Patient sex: F
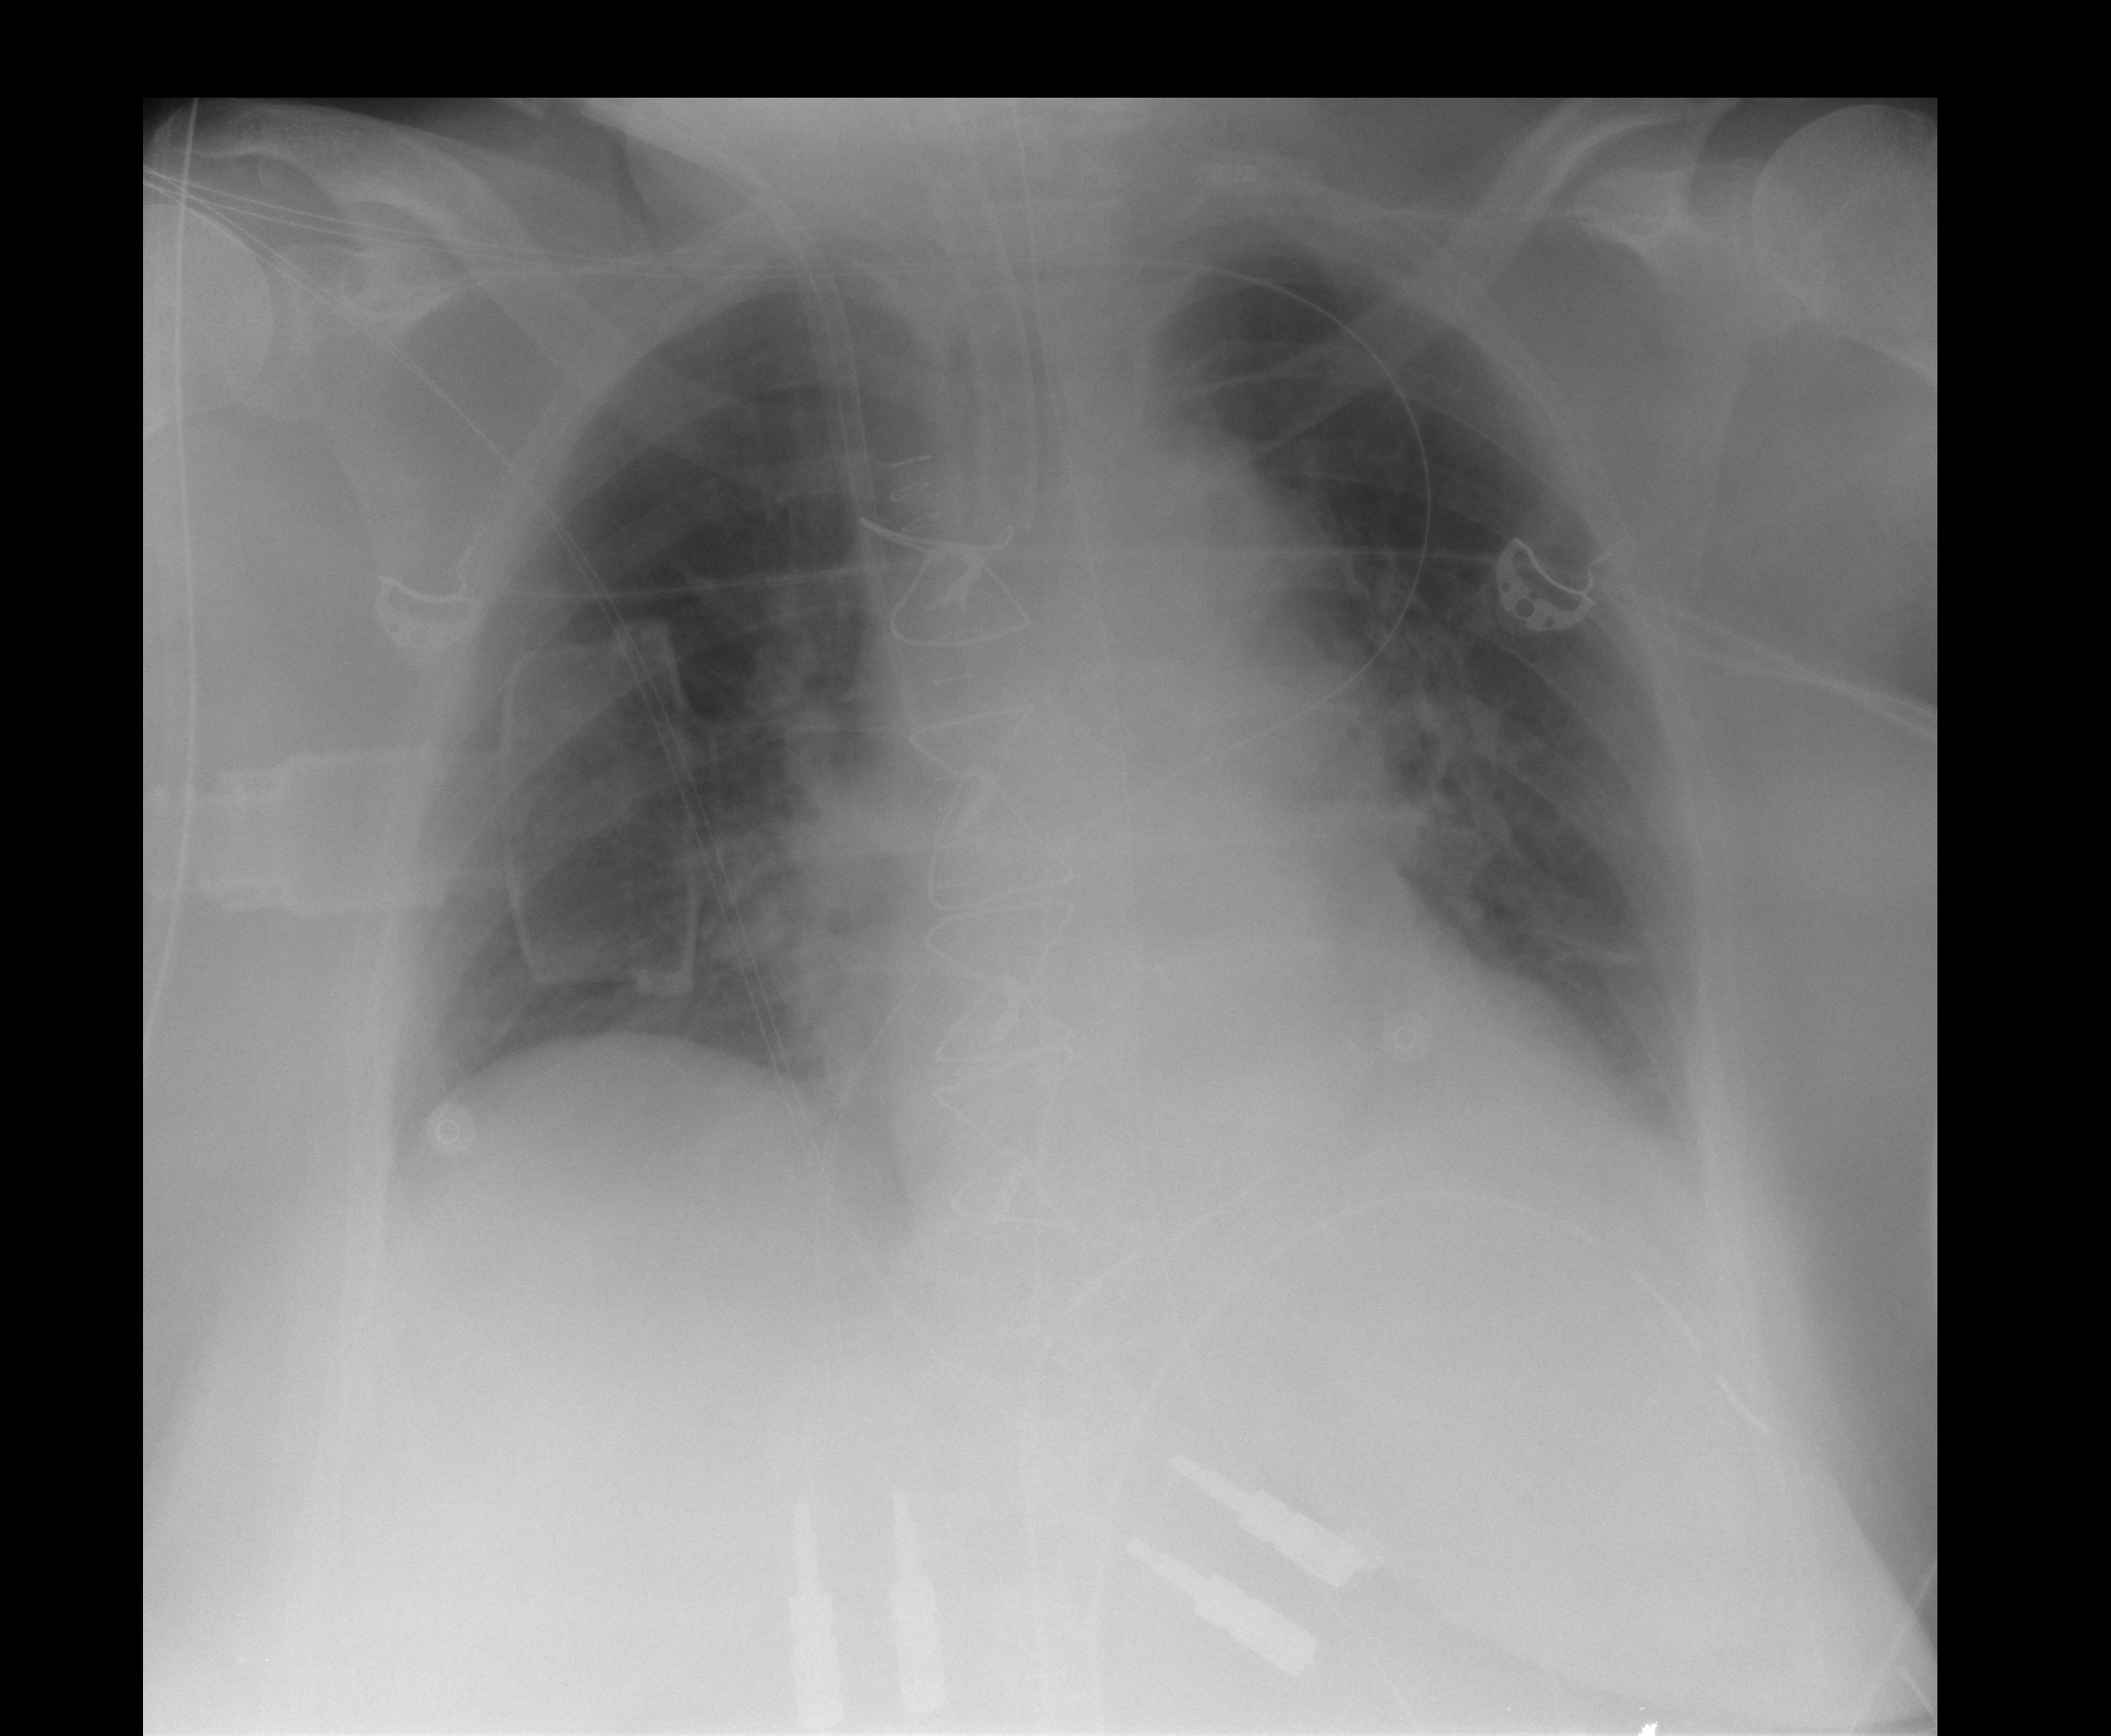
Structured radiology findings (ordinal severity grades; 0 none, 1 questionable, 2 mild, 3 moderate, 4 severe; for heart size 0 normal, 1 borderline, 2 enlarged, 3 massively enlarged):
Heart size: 2
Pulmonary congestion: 2
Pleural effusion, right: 0
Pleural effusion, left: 0
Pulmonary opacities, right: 2
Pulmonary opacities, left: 1
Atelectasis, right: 1
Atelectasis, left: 2